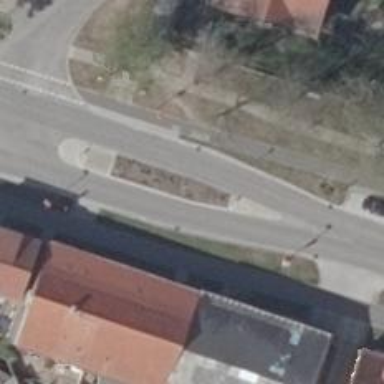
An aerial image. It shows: Traffic calming island.